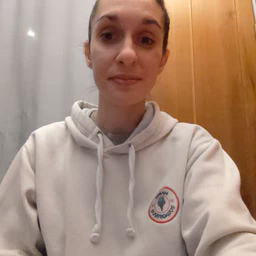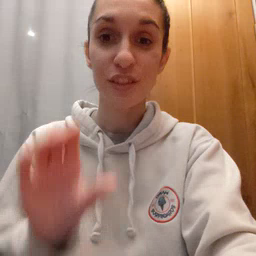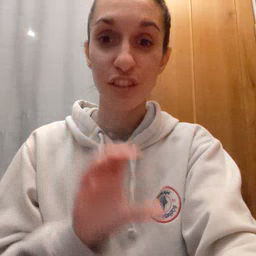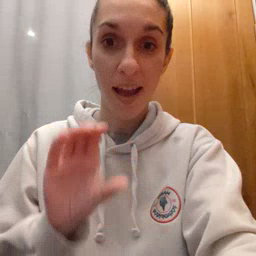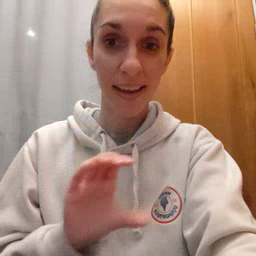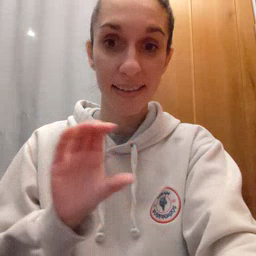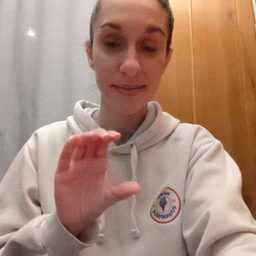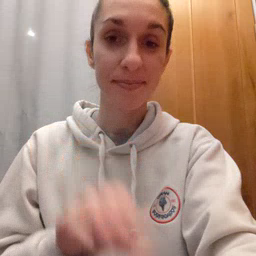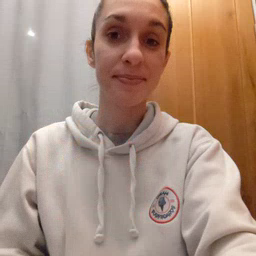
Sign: chocolate